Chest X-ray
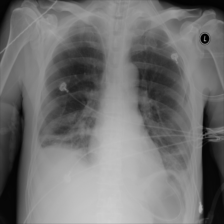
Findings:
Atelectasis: positive
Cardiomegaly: negative
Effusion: positive
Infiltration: positive
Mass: negative
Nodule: negative
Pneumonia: negative
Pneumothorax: negative
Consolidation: negative
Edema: negative
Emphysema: negative
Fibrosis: negative
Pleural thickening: negative
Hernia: negative